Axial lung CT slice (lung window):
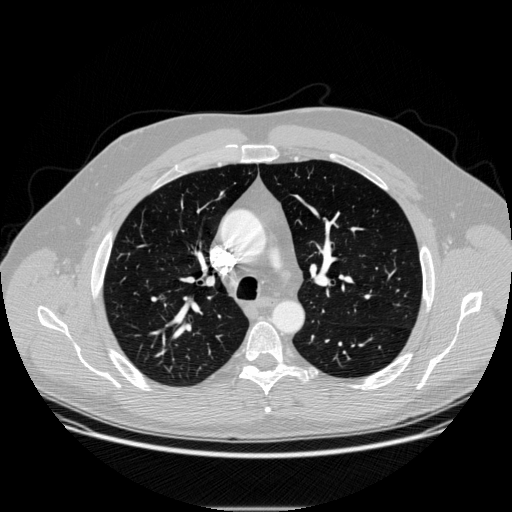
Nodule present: no